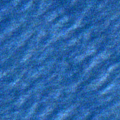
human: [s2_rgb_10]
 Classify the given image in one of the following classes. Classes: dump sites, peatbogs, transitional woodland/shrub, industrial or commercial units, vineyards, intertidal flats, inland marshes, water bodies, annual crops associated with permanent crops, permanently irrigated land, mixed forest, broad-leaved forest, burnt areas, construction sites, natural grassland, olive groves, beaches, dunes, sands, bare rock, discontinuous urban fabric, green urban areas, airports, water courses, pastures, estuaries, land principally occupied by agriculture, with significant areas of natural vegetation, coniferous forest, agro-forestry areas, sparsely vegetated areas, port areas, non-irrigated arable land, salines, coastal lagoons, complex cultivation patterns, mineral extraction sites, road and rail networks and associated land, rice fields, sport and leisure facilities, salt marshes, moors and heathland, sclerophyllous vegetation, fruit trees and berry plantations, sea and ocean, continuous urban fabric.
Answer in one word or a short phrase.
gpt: sea and ocean